Field crop: tomato
Growth stage: 1
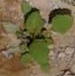
Species: solanum